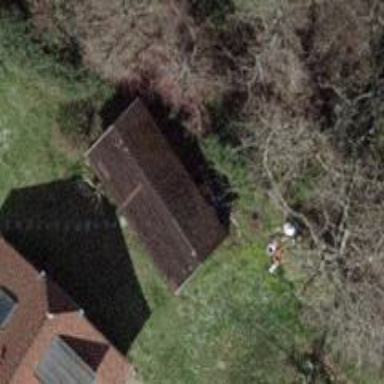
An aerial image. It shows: Shed building.